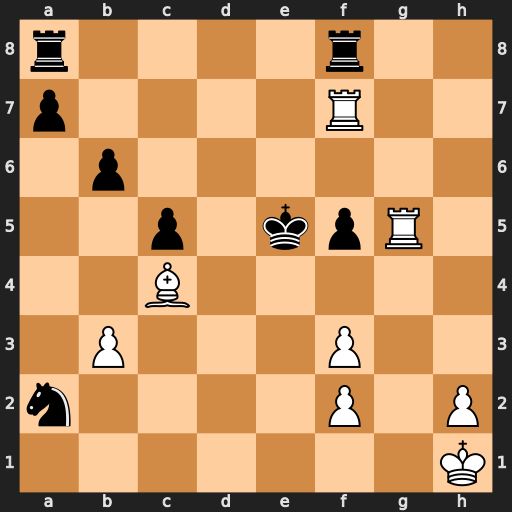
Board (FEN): r4r2/p4R2/1p6/2p1kpR1/2B5/1P3P2/n4P1P/7K
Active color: w
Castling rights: -
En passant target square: -
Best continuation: Rgxf5+